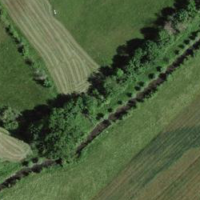
EUNIS habitat code: 25
Species observed at this site:
Certhia brachydactyla
Corvus corone
Alcedo atthis
Dendrocopos major
Aegithalos caudatus
Buteo buteo
Jynx torquilla
Sylvia atricapilla
Hippolais polyglotta
Chroicocephalus ridibundus
Phylloscopus collybita
Pernis apivorus
Poecile palustris
Larus michahellis
Cygnus olor
Gallinula chloropus
Dendrocoptes medius
Ardea alba
Erithacus rubecula
Pica pica
Phoenicurus ochruros
Sitta europaea
Phoenicurus phoenicurus
Garrulus glandarius
Columba livia
Falco tinnunculus
Picus viridis
Corvus corax
Acrocephalus scirpaceus
Motacilla cinerea
Cyanistes caeruleus
Alopochen aegyptiaca
Anas platyrhynchos
Chloris chloris
Troglodytes troglodytes
Streptopelia decaocto
Corvus frugilegus
Sturnus vulgaris
Fringilla coelebs
Passer domesticus
Lanius collurio
Coloeus monedula
Carduelis carduelis
Columba palumbus
Turdus merula
Passer montanus
Phalacrocorax carbo
Parus major
Hirundo rustica
Mergus merganser
Milvus migrans
Milvus milvus
Turdus pilaris
Oriolus oriolus
Cinclus cinclus
Ciconia ciconia
Motacilla alba
Delichon urbicum